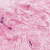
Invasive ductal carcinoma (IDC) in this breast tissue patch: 0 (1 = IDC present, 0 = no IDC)